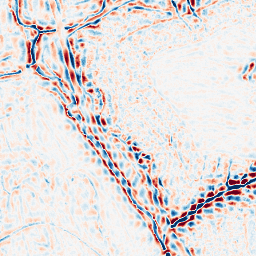
Category: wavelet
Decomposition family: wavelet_dwt
Decomposition parameters: wavelet: db8
level: 3
Upsampling method: sinc_hamming
Upsampling parameters: scale: 2
kernel_size: 4
Upsampling scale: 2